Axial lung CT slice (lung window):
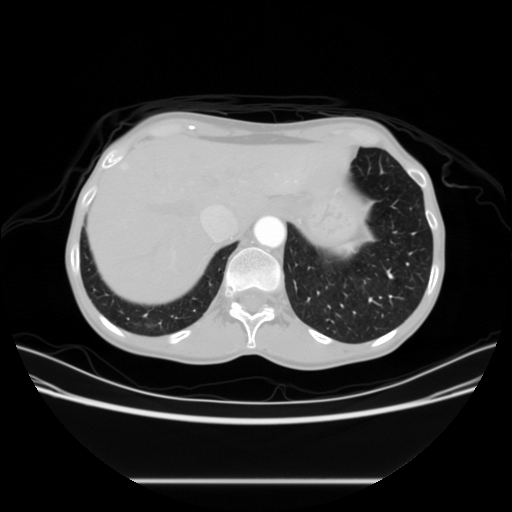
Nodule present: no